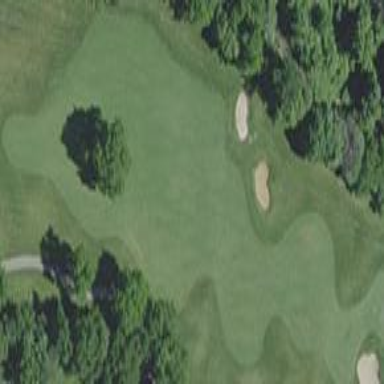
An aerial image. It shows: Grassy area designated as golf fairway.